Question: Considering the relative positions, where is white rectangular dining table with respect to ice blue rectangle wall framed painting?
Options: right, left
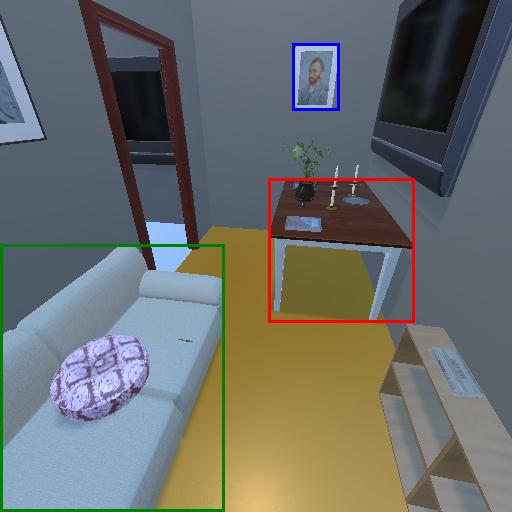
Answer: right